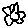
Label: flower